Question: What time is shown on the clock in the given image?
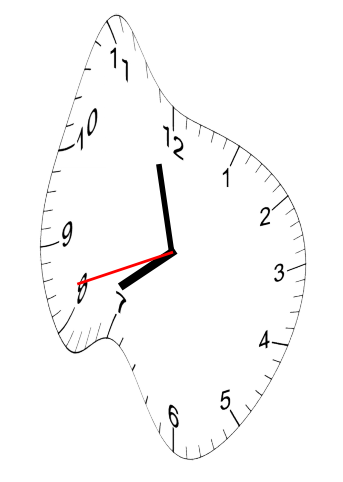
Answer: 07:57:42